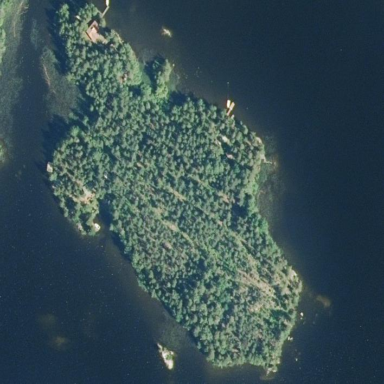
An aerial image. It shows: Image showing island.